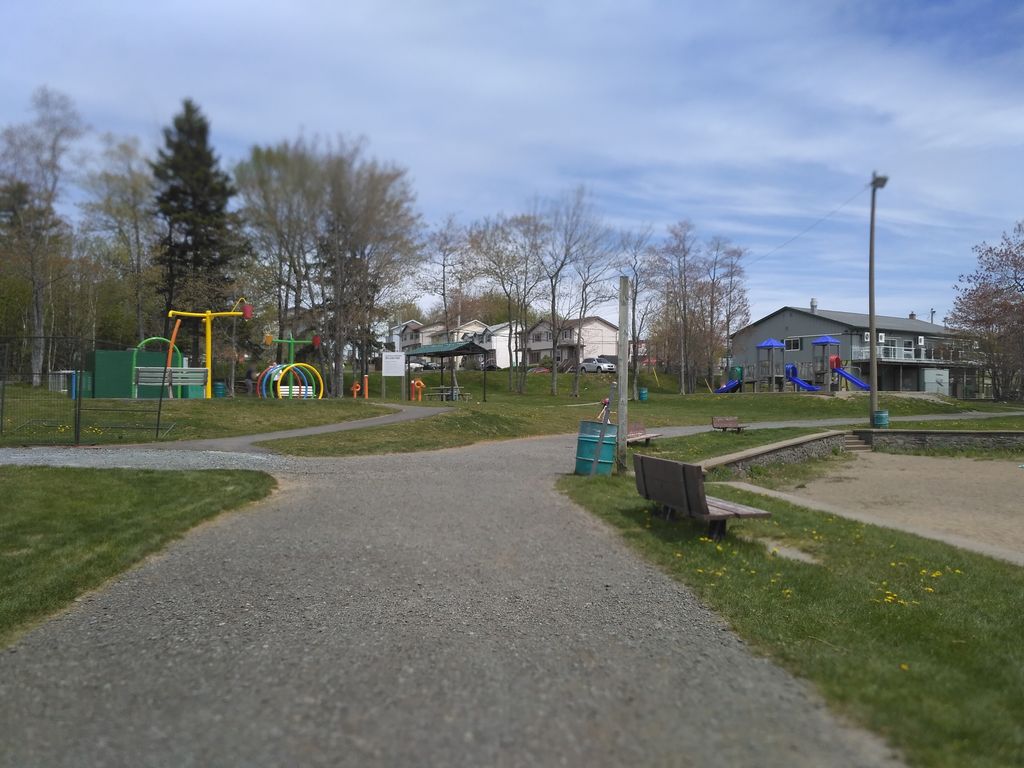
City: halifax